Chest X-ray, PA view. Patient: 74 years old, sex F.
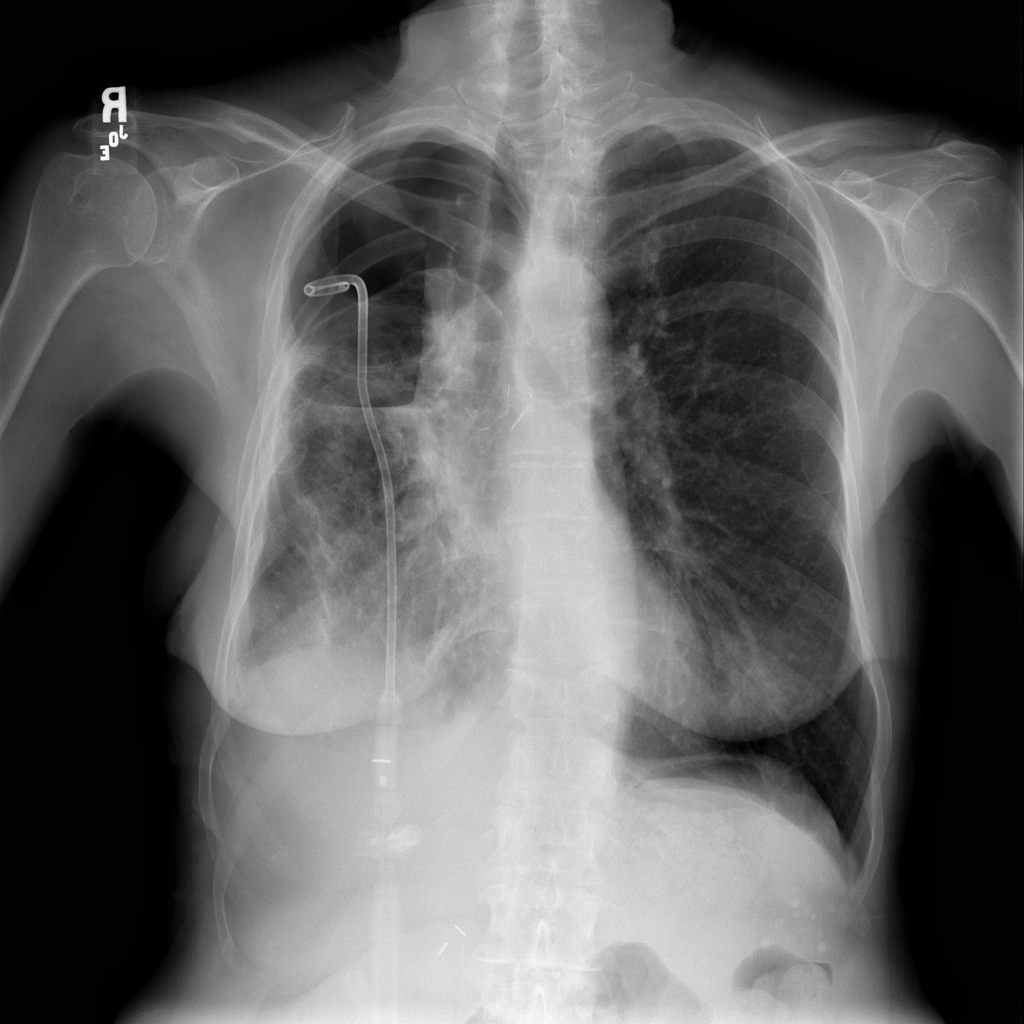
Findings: No Finding